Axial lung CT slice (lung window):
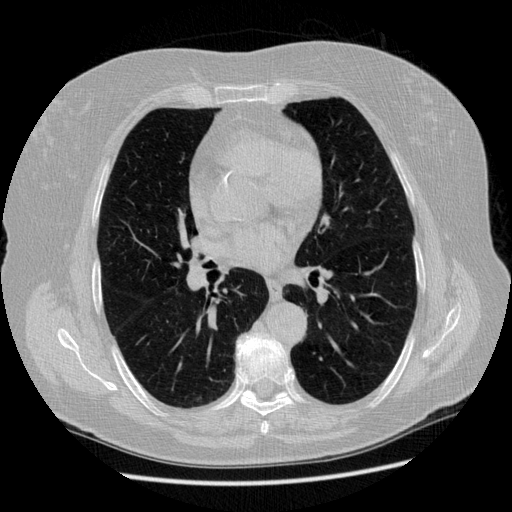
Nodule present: no